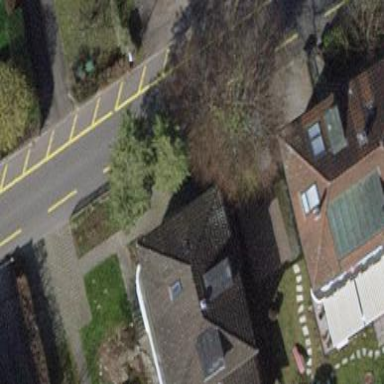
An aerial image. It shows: Detached building with hipped roof shape.